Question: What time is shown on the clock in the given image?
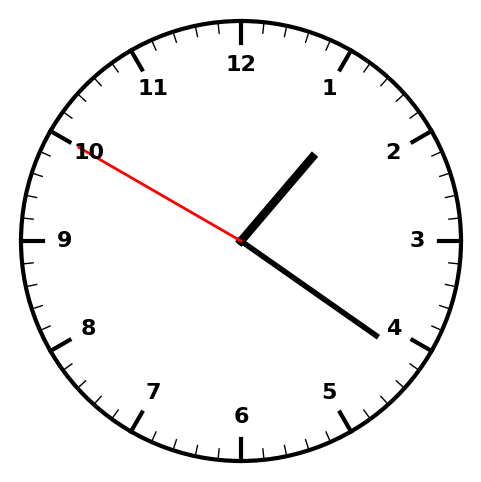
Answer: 01:20:50